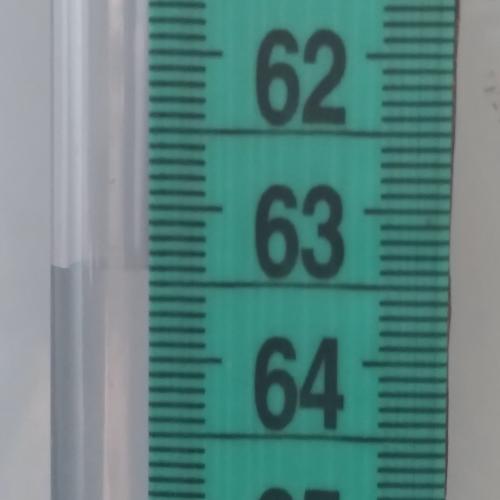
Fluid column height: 63.4 cm